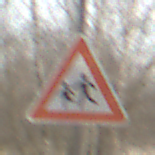
Verkehrszeichen: KinderRechts
Umgebung: Outdoor, Nature
Tageszeit: MorningAfternoon
Wetter: PartlyCloudy
Licht: Natural
Jahreszeit: Winter
Kontrast: MediumContrast